Question: I'm trying to remove a Gaussian noise from an image. I've added the noise myself using:
'''
nImg = imnoise(img,'gaussian',0,0.01);
'''
I now need to remove the noise using my own filter, or at least reduce it. In theory, as I understand, using a convolution matrix of 'ones(3)/9' should help and using a Gaussian convolution matrix like '[1 2 1; 2 4 2; 1 2 1]/9' or 'fspecial('gaussian',3)' should be better. Yet, they really don't do the trick so well:

Am I missing something important? I need to use convolution, by the way.
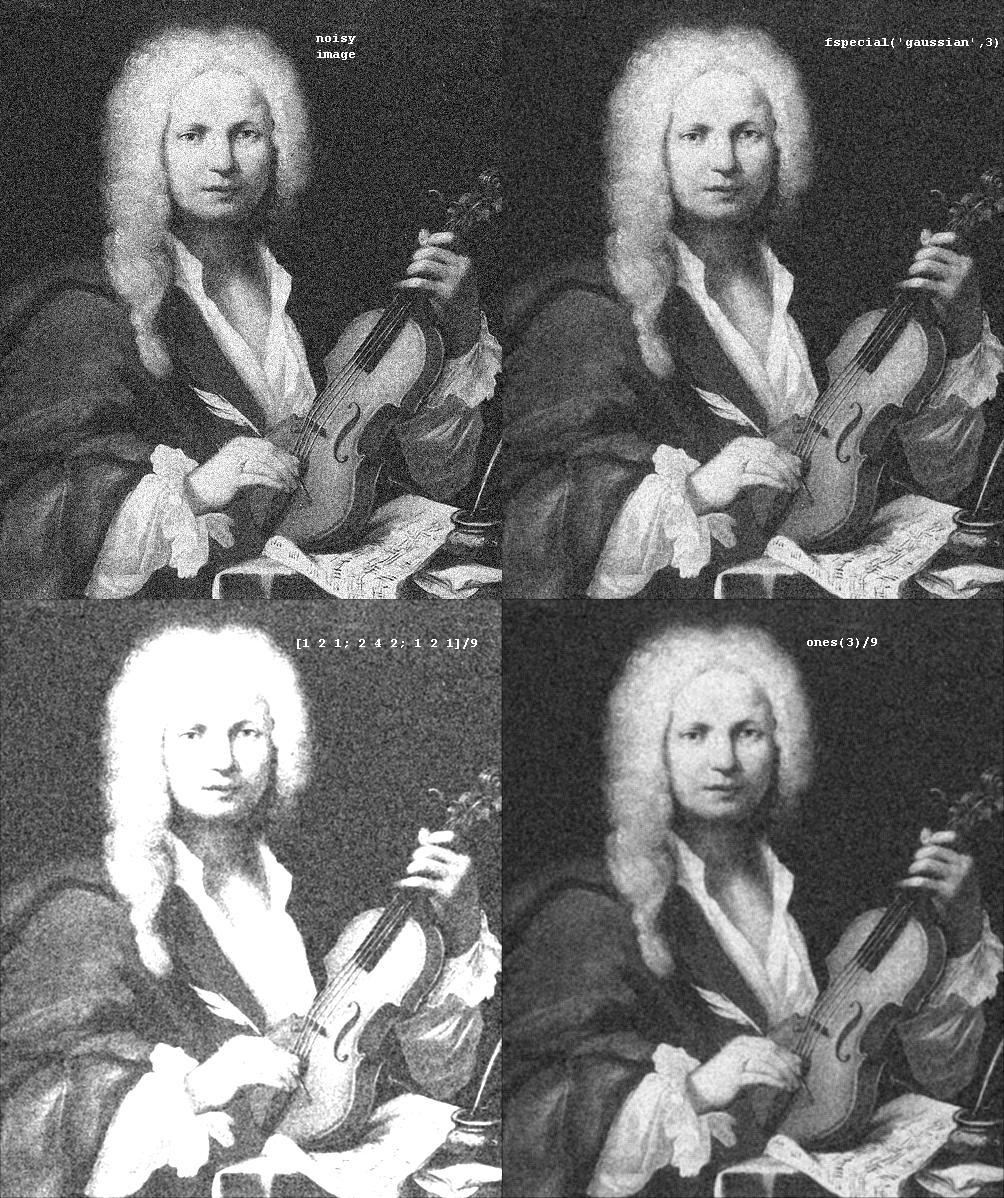
Answer: You are not missing anything!
Obviously, you can't remove the noise completely. You can try different filters, but all of them will have a tradeoff:
> More Noise + Less blur Less Noise + More blur
It becomes more obvious if you think of this in the following way:
> Any convolution based method assumes that all of the neighbors have the same color.
But in real life, there are many objects in the image. Thus, when you apply the convolution you cause blur by mixing pixels from different adjacent objects.
There are more sophisticated denoising methods like:
- - -
They are not using convolution. By the way, even they can't do magic.